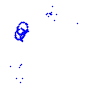
Particle: proton